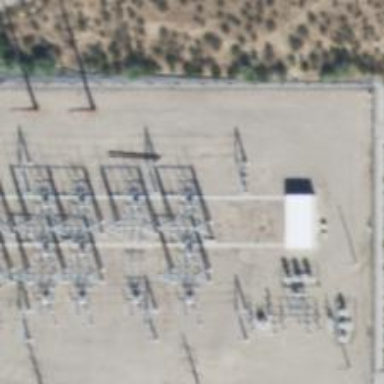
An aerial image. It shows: Switch used for power control.